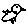
Label: bird